Interaction volume radius: 10 \u00c5
Interaction volume height: 50 \u00c5
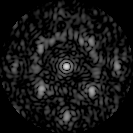
Disorder parameter: 0.4075